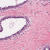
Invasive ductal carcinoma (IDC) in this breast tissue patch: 0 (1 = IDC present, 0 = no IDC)